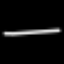
Label: line